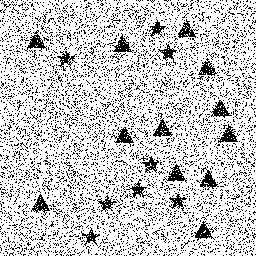
Squares: 0
Triangles: 12
Stars: 8
Total shapes: 20